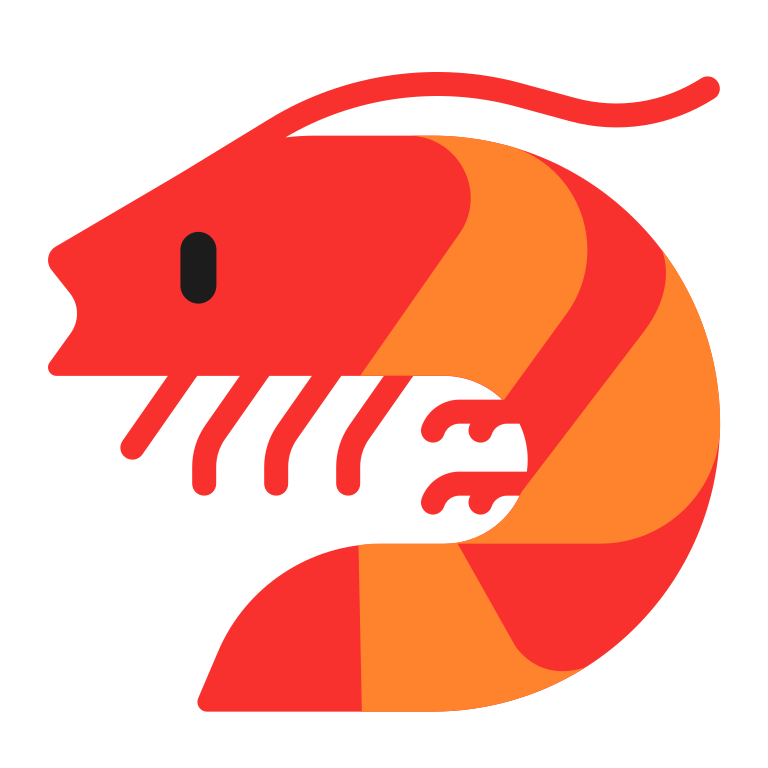
shrimp flat